Interaction volume radius: 5 \u00c5
Interaction volume height: 15 \u00c5
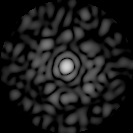
Disorder parameter: 0.8678